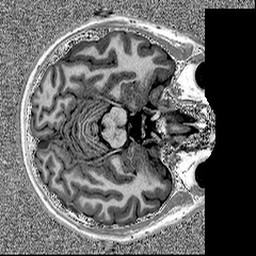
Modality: MP2RAGE
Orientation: axial
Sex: male